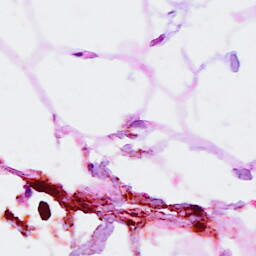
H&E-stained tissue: Breast